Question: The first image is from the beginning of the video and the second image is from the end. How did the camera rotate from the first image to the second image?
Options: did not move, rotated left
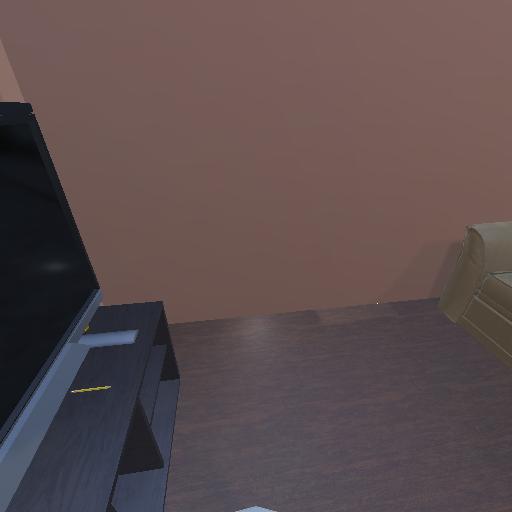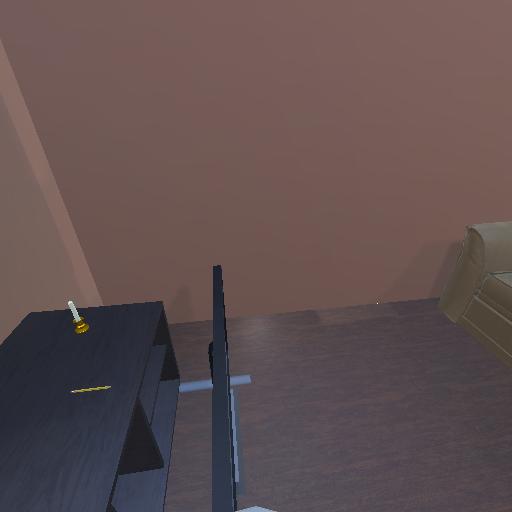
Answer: did not move